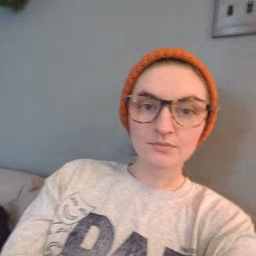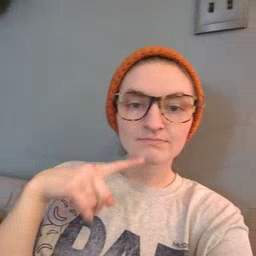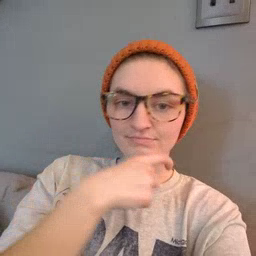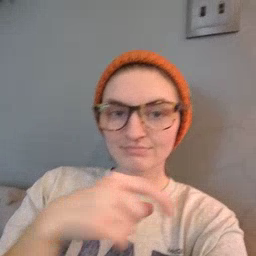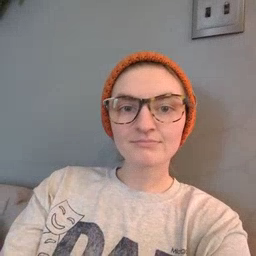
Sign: cereal